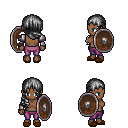
a pixel art fantasy rpg character, female body template, human, dark skin, steel arm armor, magenta pants, gray right-swept hairstyle, brown slippers, shield, four views (front, back, left, right), 2x2 character sprite sheet, small pixel art, hard edges, no anti-aliasing